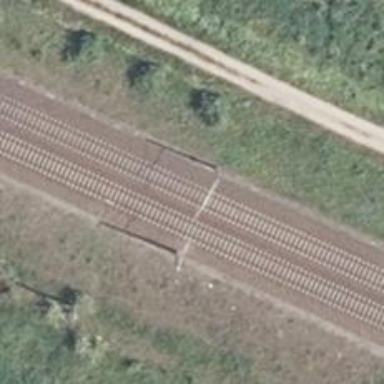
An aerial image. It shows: Railway milestone with catenary mast.